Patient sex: F
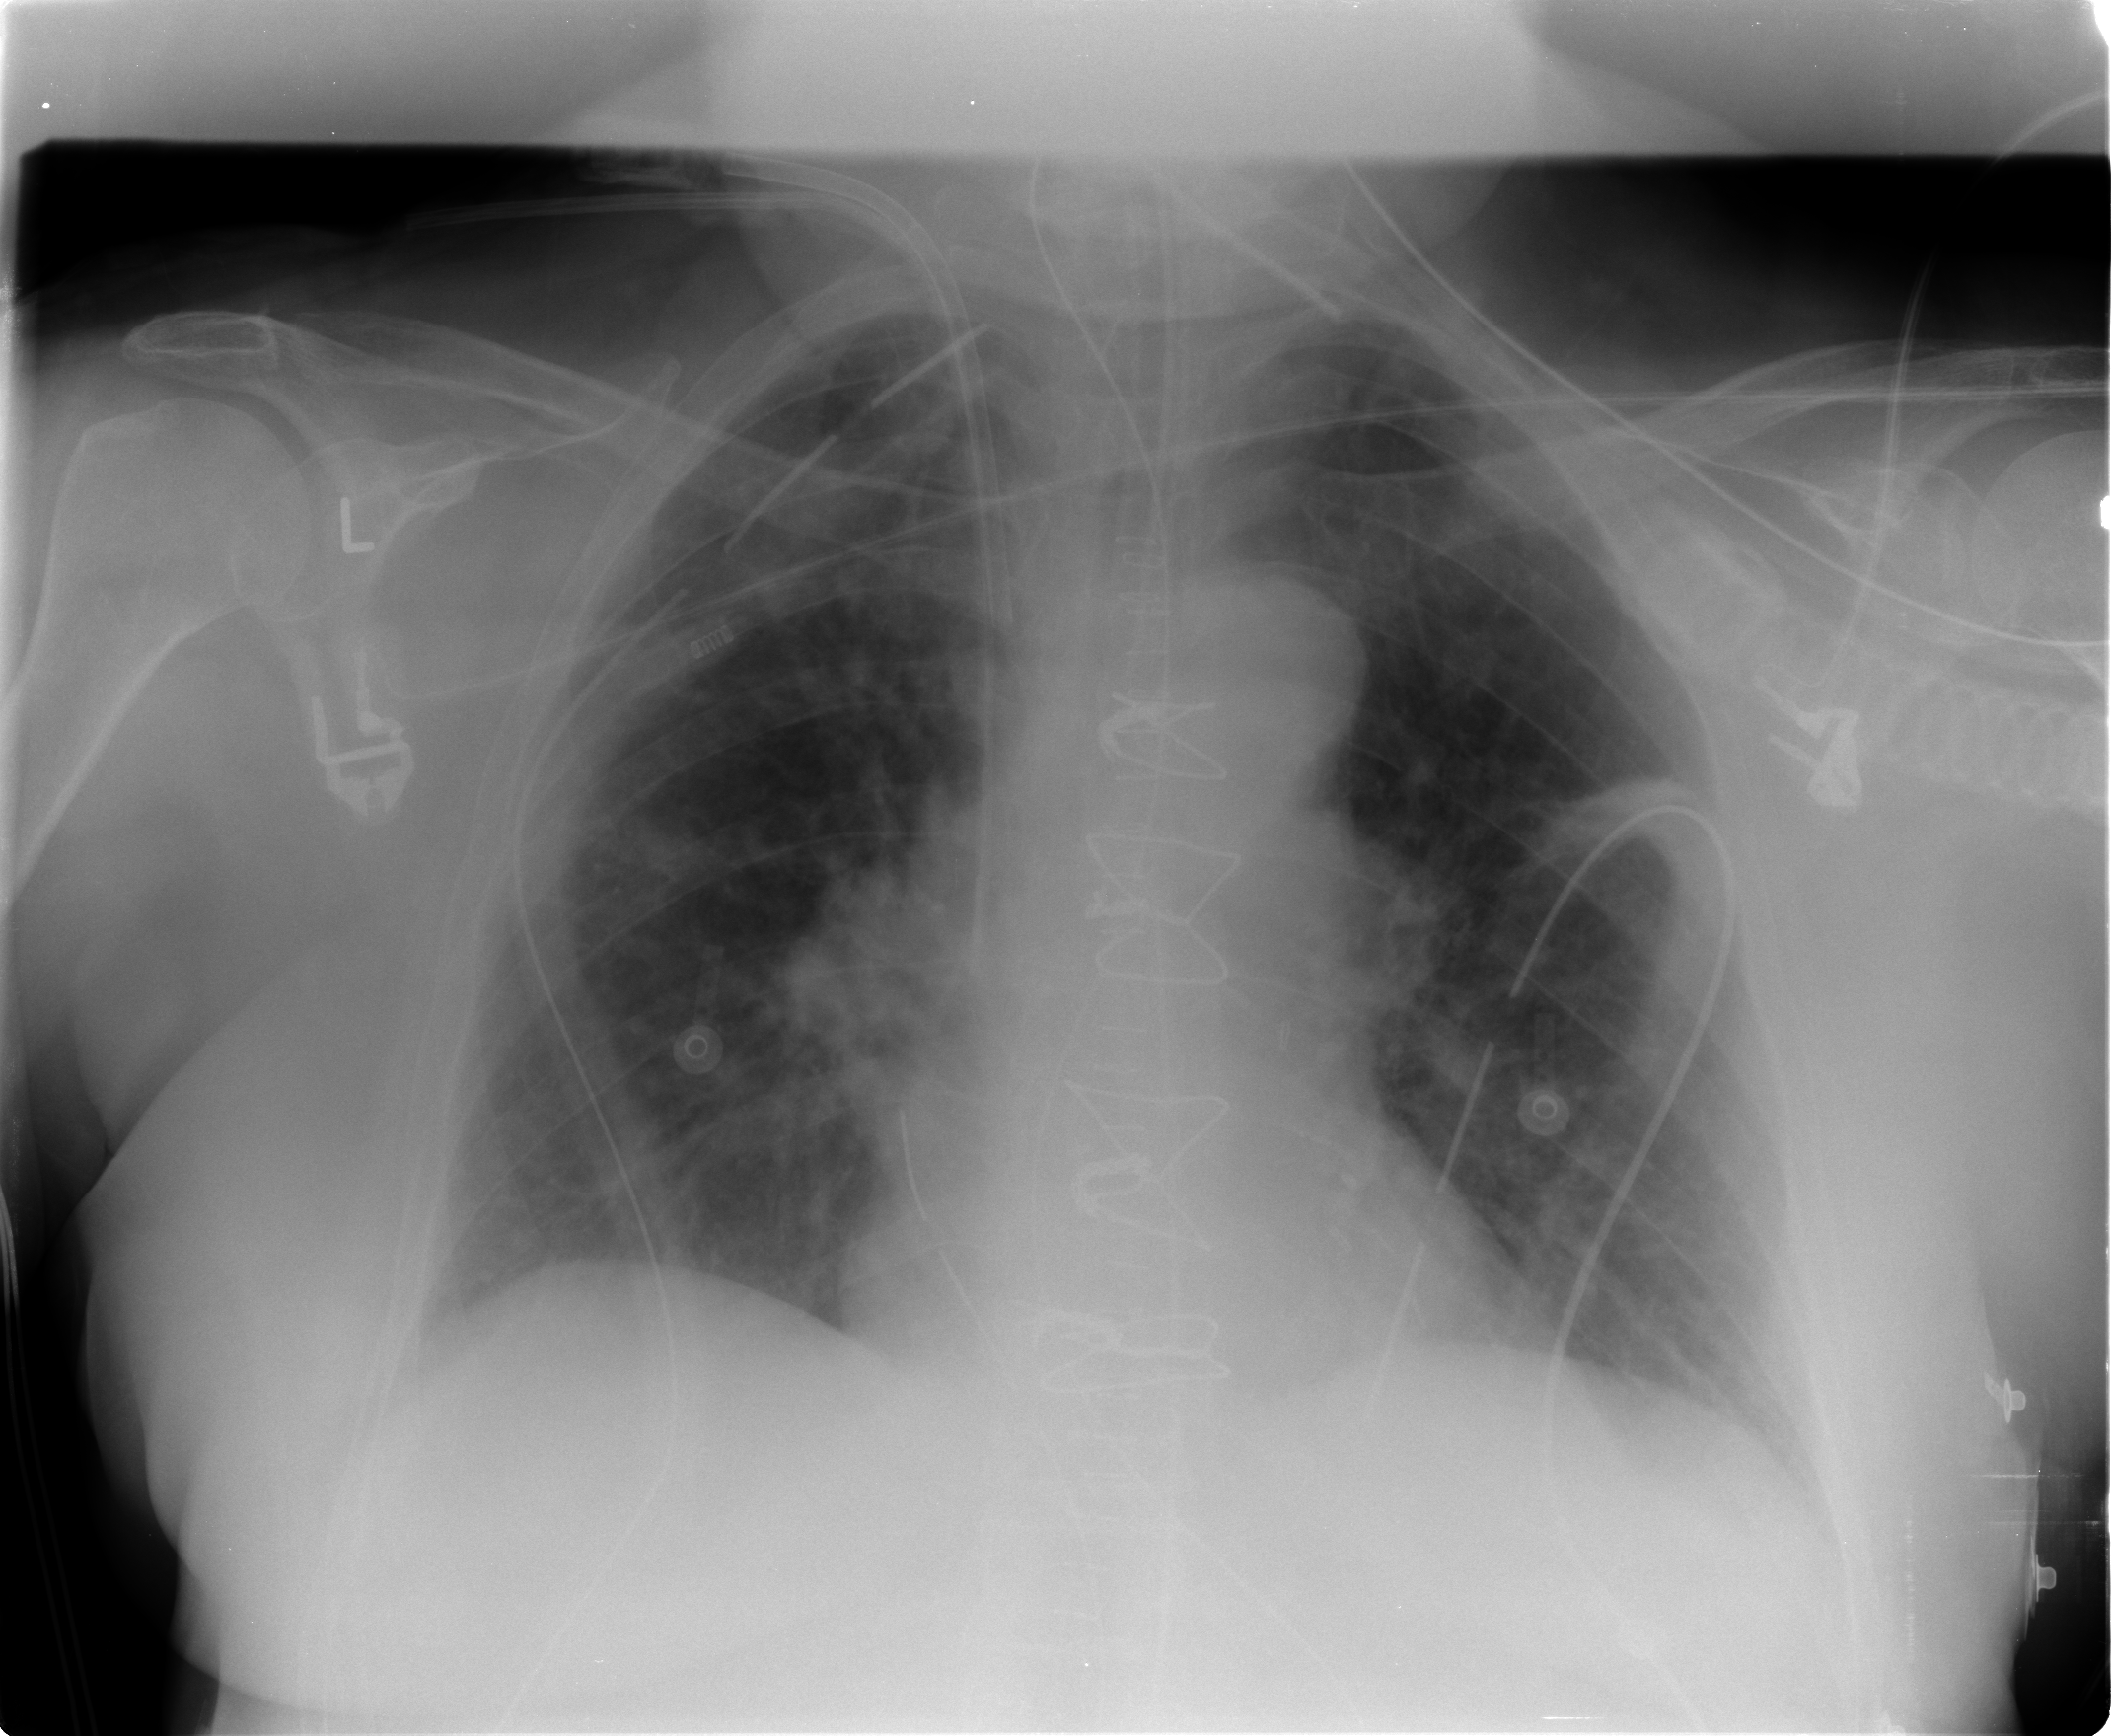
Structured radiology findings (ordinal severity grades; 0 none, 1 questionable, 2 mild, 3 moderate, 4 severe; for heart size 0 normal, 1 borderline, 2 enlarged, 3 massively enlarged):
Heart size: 0
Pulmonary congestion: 2
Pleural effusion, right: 0
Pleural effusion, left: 0
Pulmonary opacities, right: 0
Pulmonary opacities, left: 0
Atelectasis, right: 0
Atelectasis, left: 0